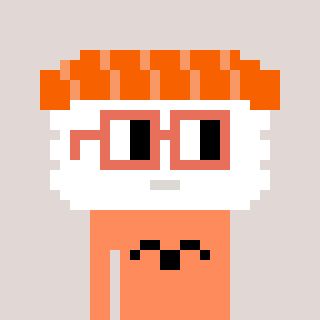
a pixel art character with square orange glasses, a nigiri-shaped head and a peachy-colored body on a warm background